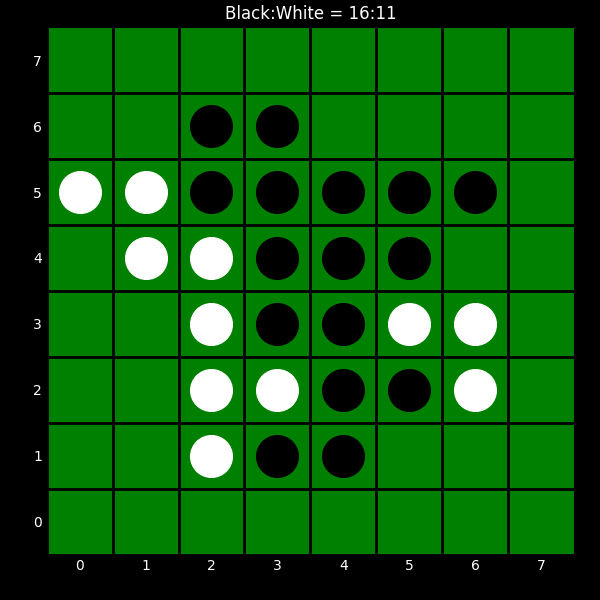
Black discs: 16
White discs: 11